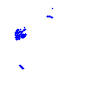
Particle: pion